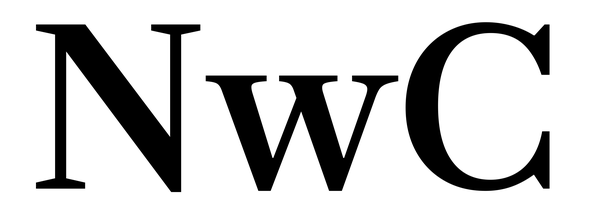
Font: LibreCaslonText_Medium